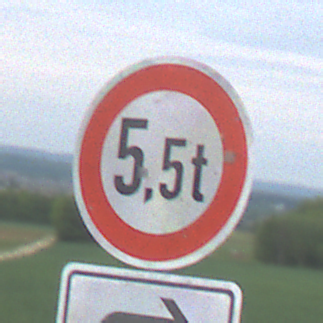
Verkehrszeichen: TatsaechlicheMasse
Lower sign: RichtungsangabeDurchPfeile5
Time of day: Midday
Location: Outdoor (RoadRail)
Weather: PartlyCloudy
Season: NotSpecified
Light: Natural